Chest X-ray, AP view. Patient: 50 years old, sex F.
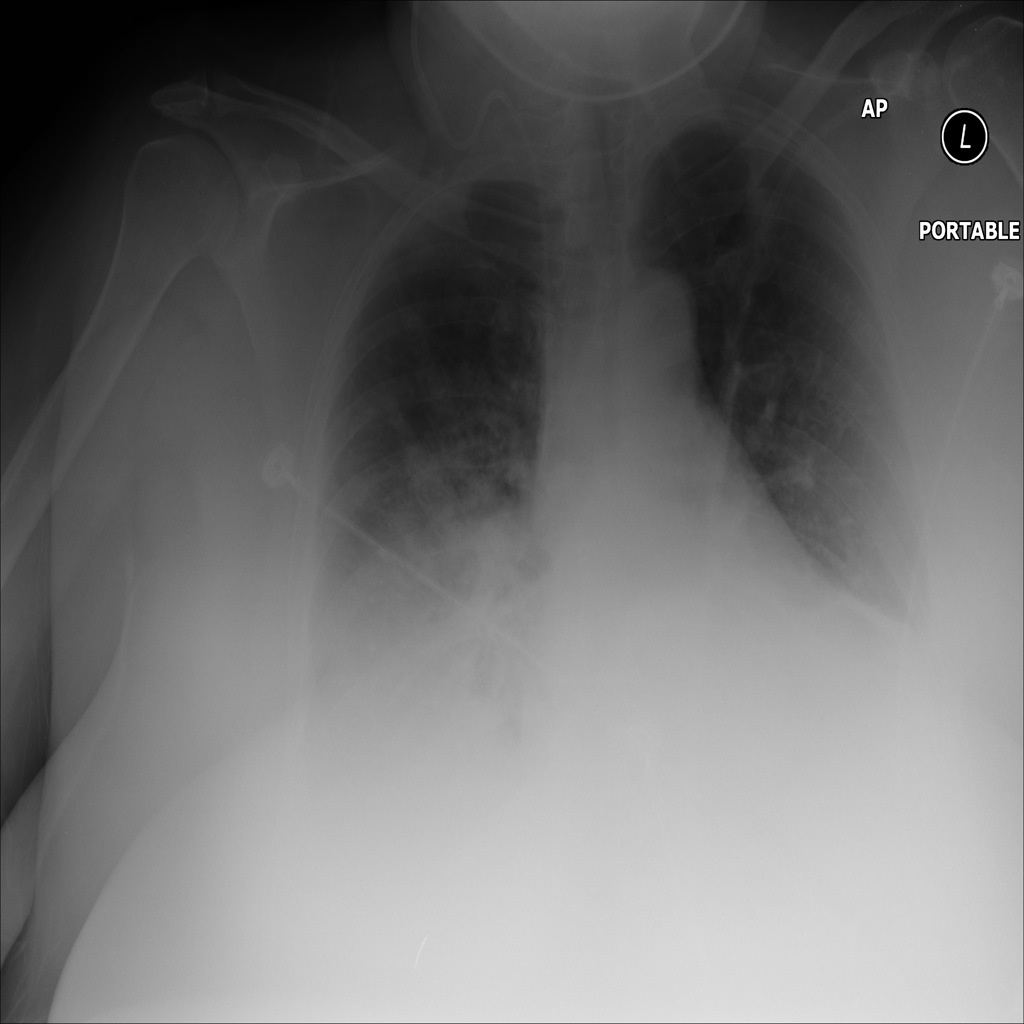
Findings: No Finding